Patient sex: M
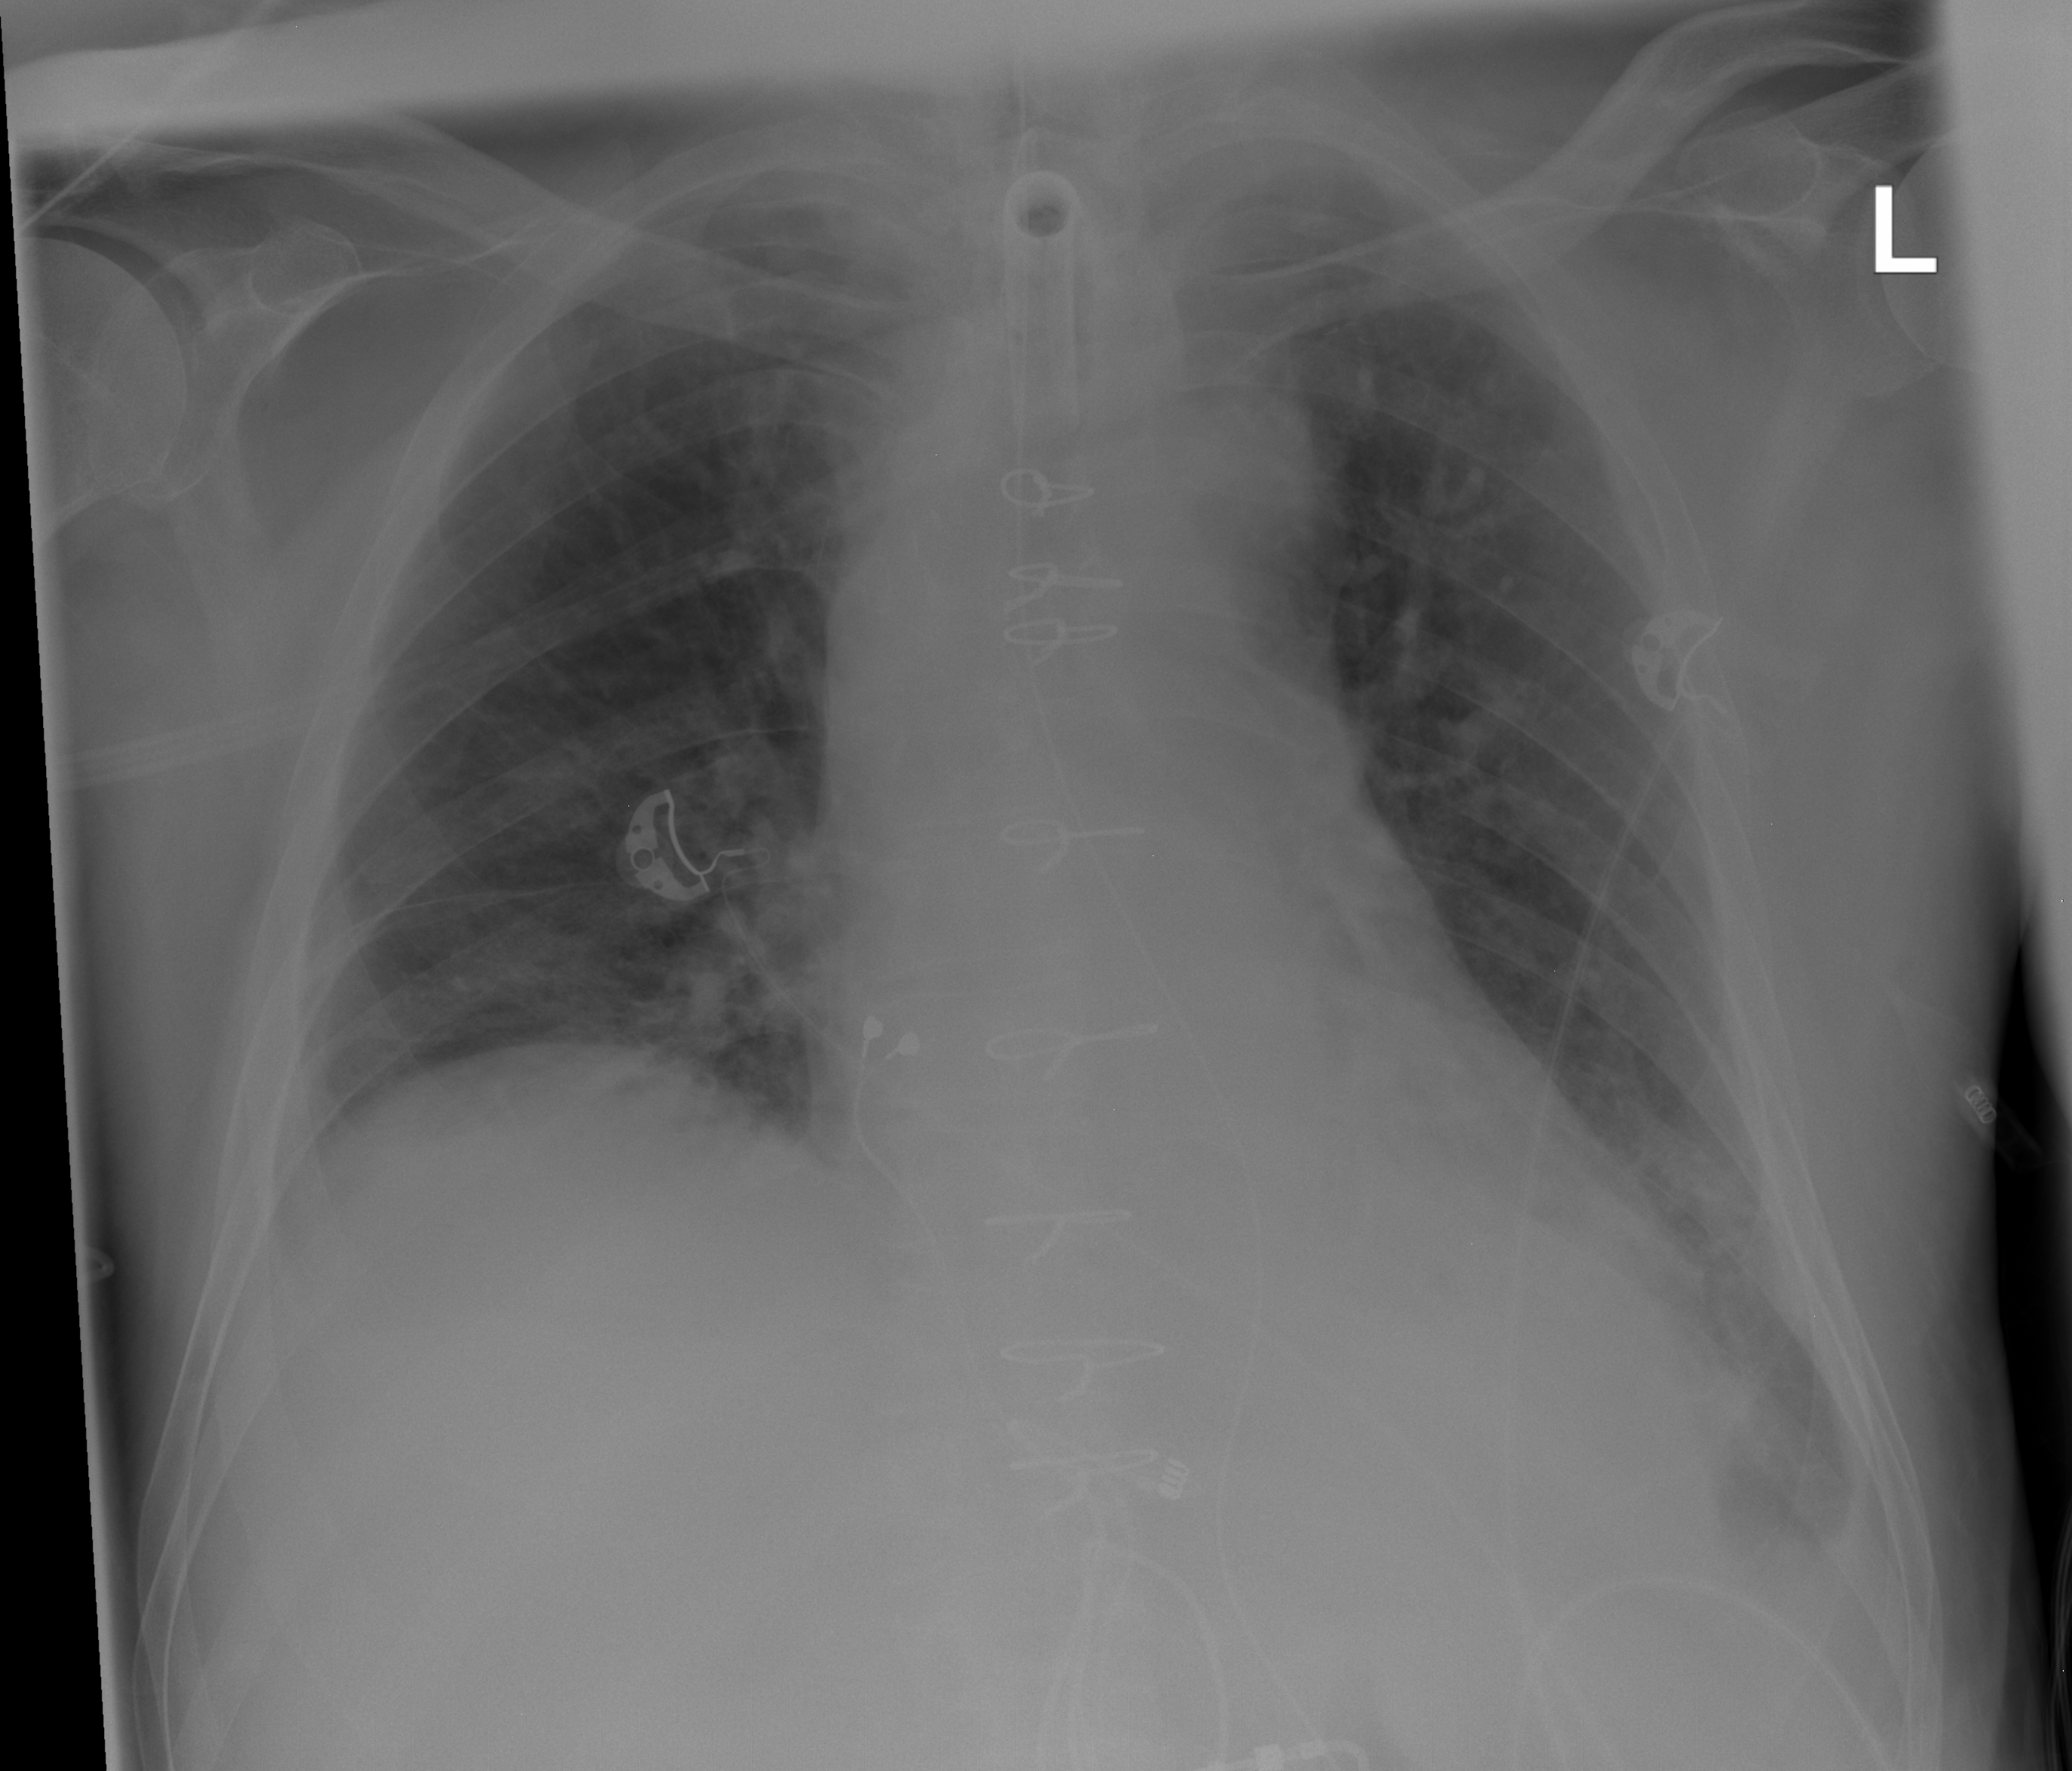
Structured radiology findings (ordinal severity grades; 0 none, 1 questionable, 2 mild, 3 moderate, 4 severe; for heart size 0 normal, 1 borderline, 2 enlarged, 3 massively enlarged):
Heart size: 2
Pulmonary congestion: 2
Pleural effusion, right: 1
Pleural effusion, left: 2
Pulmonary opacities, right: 0
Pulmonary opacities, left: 0
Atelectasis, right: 2
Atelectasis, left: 2